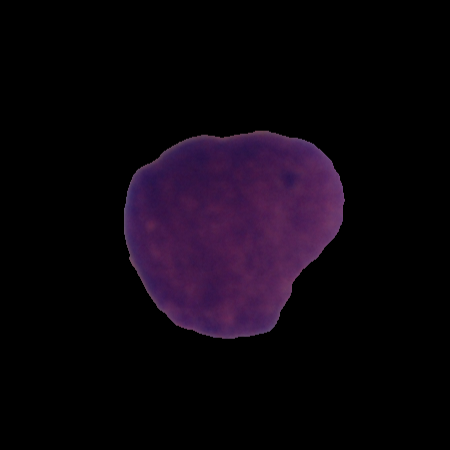
Label: cancer